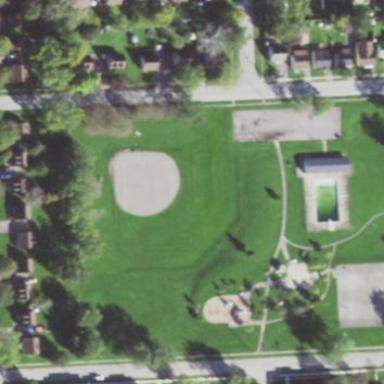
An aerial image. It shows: Baseball pitch for leisure land activities.